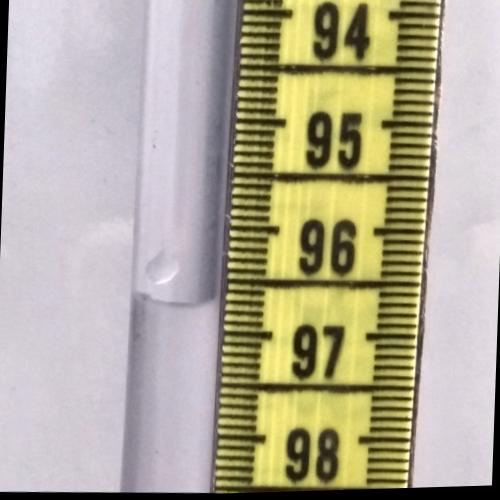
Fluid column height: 96.7 cm